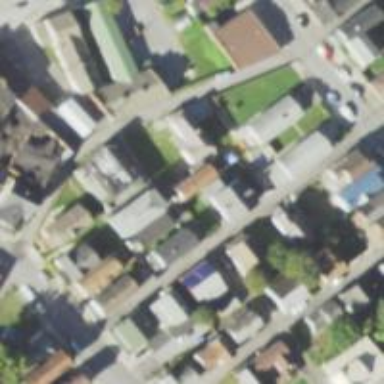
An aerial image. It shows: Alleyway designated as service road.